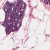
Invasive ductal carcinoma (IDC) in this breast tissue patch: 0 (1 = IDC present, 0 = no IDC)